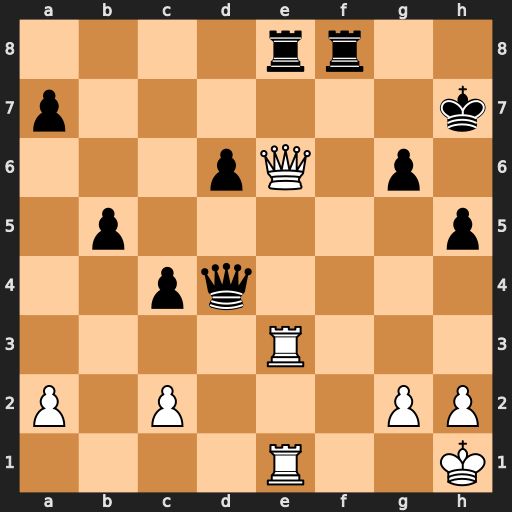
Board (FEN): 4rr2/p6k/3pQ1p1/1p5p/2pq4/4R3/P1P3PP/4R2K
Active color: w
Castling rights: -
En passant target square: -
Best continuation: Qd7+ Qg7 Qxg7+ Kxg7 Rxe8